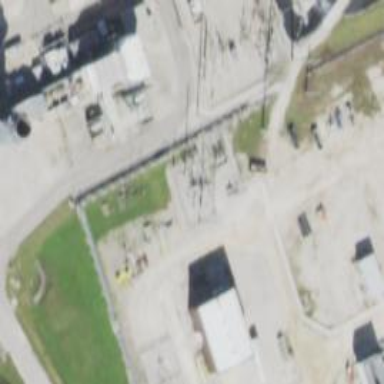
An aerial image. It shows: Power tower.